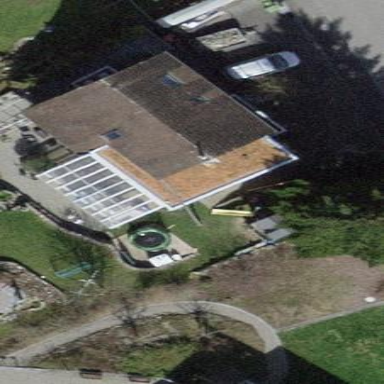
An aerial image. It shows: Detached building with gabled roof.